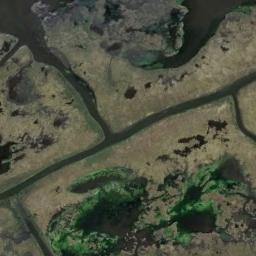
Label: wetland